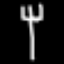
Label: fork